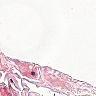
Metastatic tissue present: no